Aerial crown-view tile of a tropical tree (Barro Colorado Island, Panama), acquired 20250124:
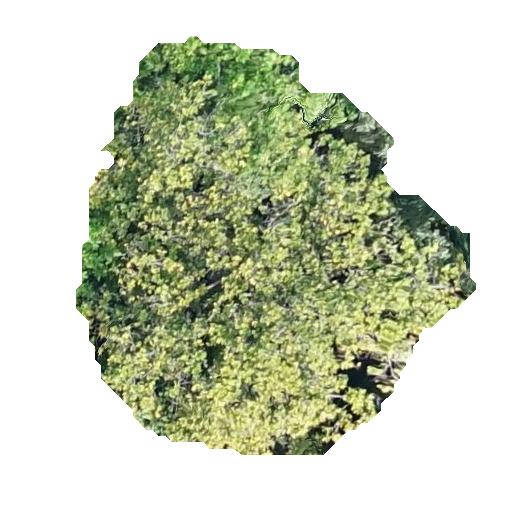
Species: Anacardium excelsum
GBIF accepted scientific name: Anacardium excelsum
Crown area: 172.026 m²